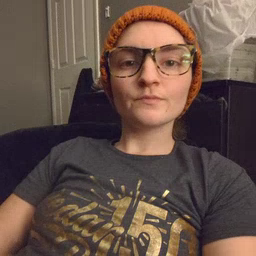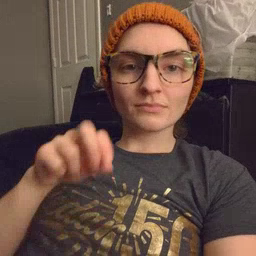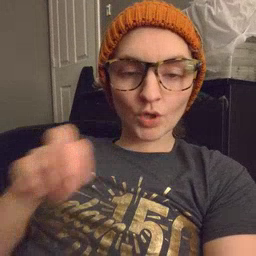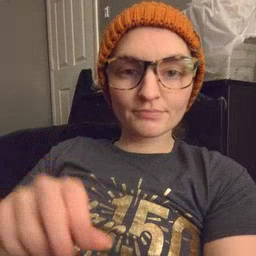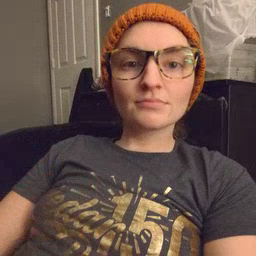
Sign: ride